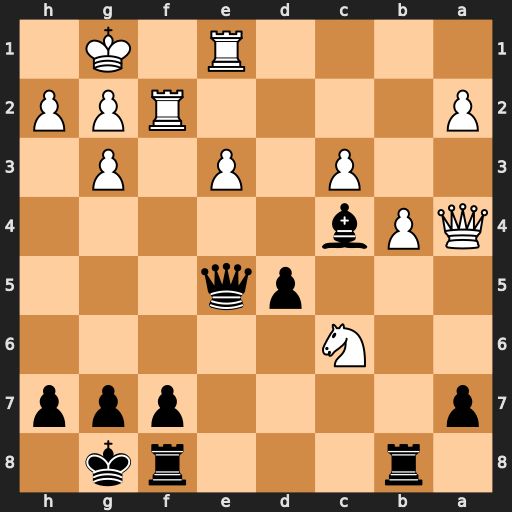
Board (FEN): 1r3rk1/p4ppp/2N5/3pq3/QPb5/2P1P1P1/P4RPP/4R1K1
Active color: b
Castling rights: -
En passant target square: -
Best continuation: Qe8 Qxa7 Qxc6